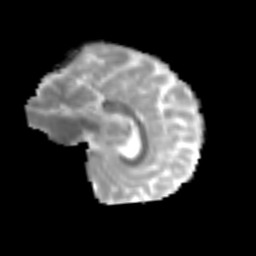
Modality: MD
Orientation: sagittal
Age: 46
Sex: female
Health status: ill
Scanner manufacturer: siemens
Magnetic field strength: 3 T
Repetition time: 8.7 s
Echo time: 0.11 s